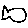
Label: fish